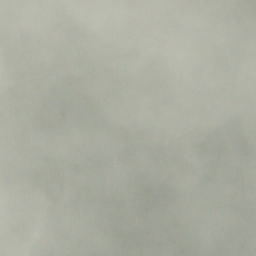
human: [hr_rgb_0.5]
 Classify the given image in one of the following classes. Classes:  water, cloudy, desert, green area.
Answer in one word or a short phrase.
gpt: cloudy